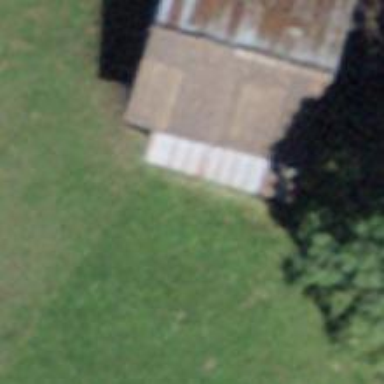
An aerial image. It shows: Barn.